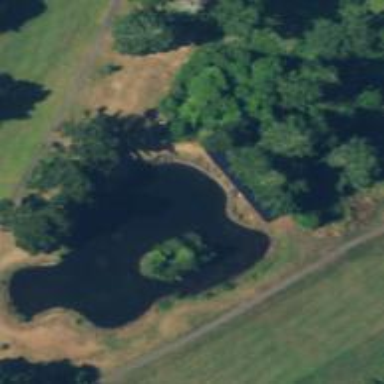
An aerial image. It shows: Picturesque scene of golf course with lateral water hazard.